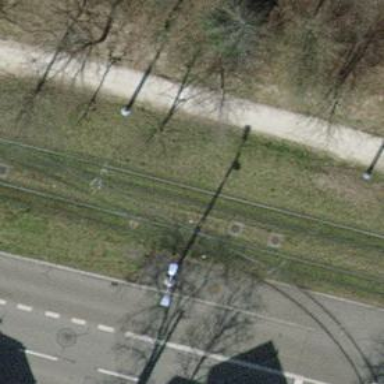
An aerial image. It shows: Railway crossing.